Aerial crown-view tile of a tropical tree (Barro Colorado Island, Panama), acquired 20240918:
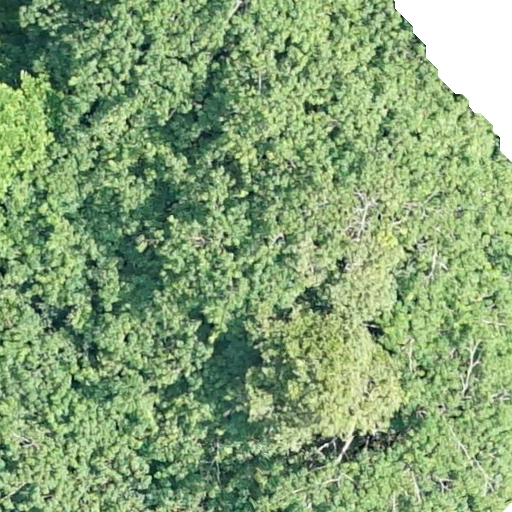
Species: Hura crepitans
GBIF accepted scientific name: Hura crepitans
Crown area: 534.819 m²